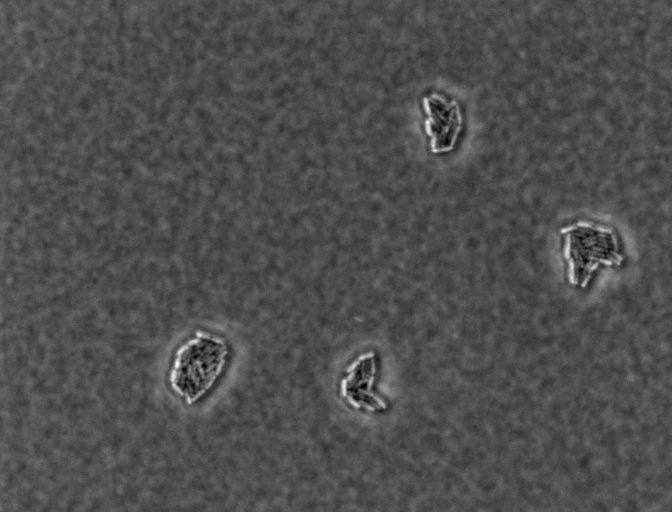
Escherichia coli 1612